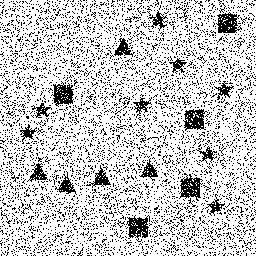
Squares: 5
Triangles: 5
Stars: 8
Total shapes: 18